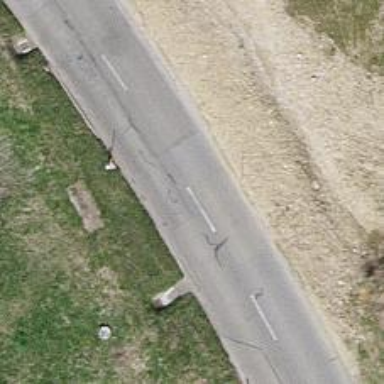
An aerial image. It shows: Tertiary road with asphalt surface and lane markings present.